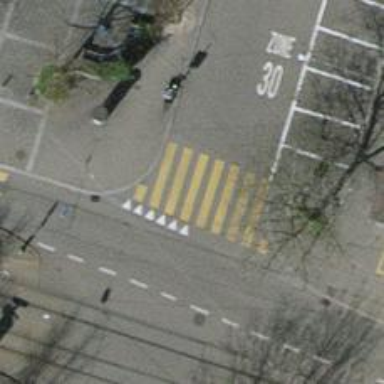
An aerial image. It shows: Uncontrolled zebra crossing with zebra markings.